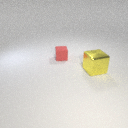
large yellow metal cube in front of small red rubber cube